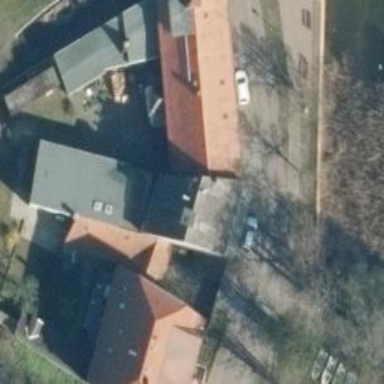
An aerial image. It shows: Building that is watermill.